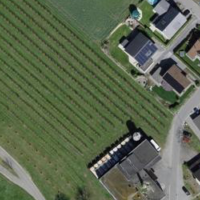
EUNIS habitat code: 25
Species observed at this site:
Echium vulgare